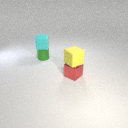
small green metal cylinder behind small red metal cube